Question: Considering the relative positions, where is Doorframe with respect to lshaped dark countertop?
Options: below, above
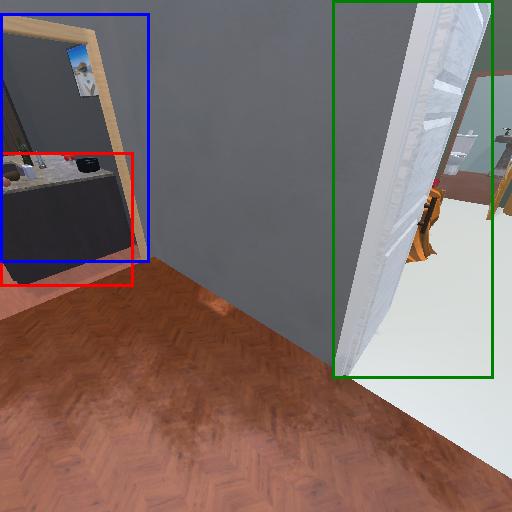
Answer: below